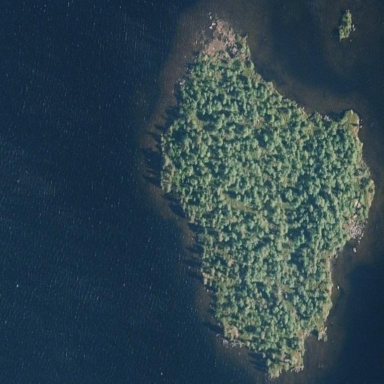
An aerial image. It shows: Islet.